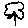
Label: flower